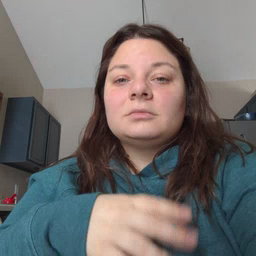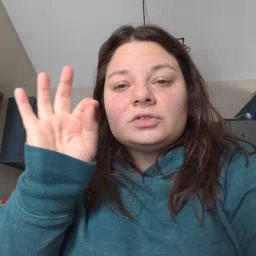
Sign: frenchfries